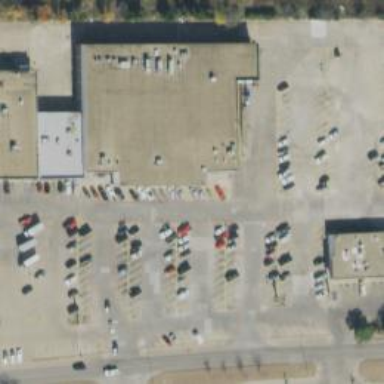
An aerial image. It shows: Building that houses supermarket.